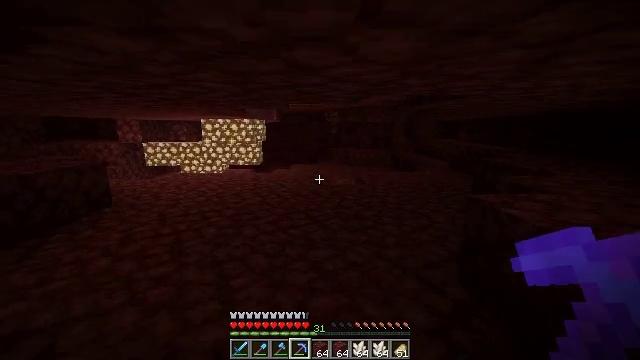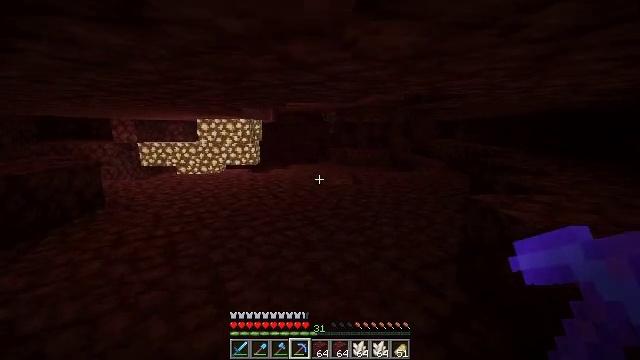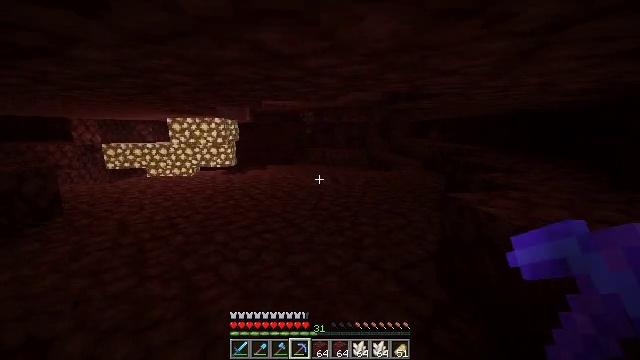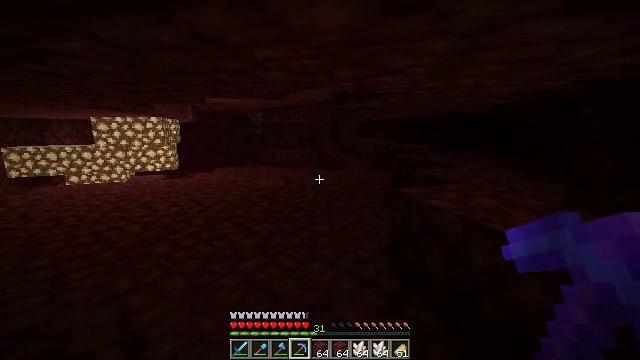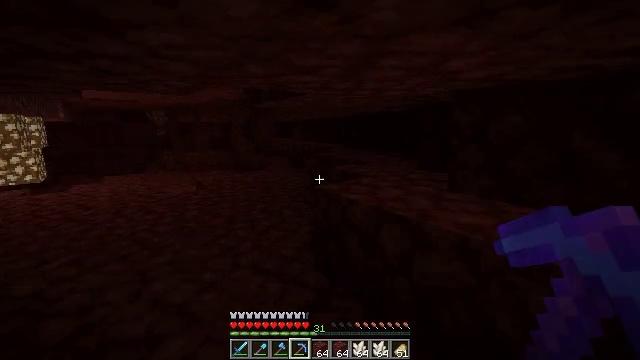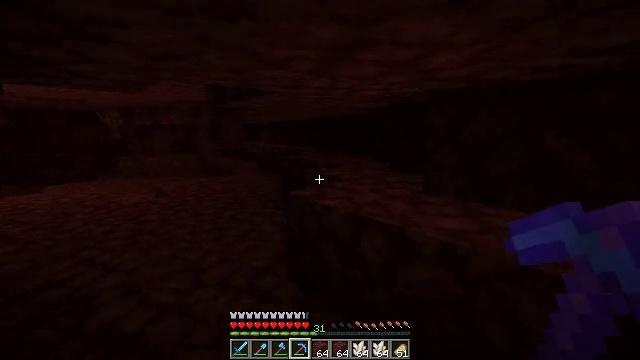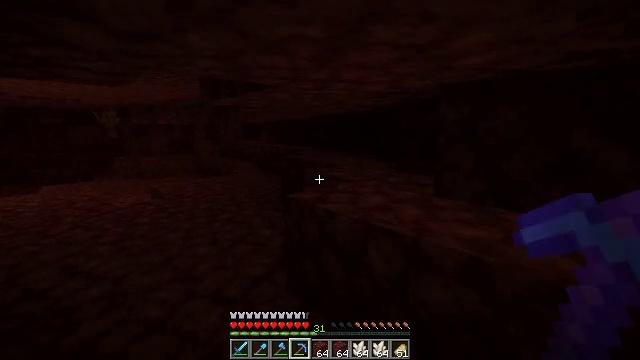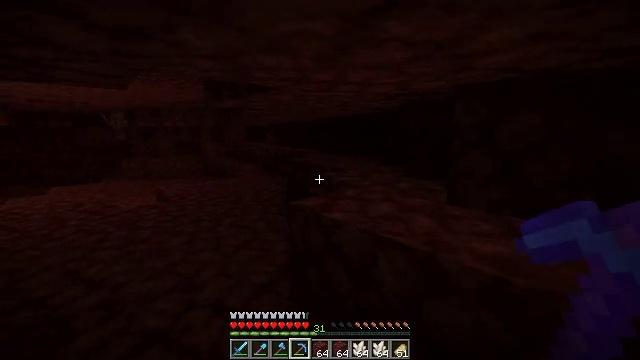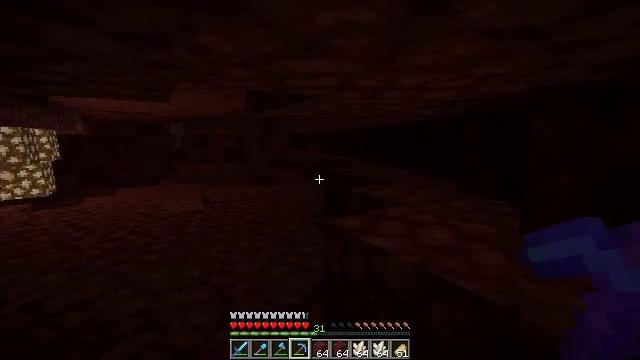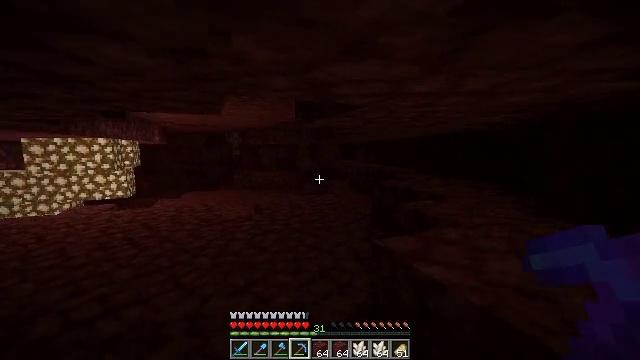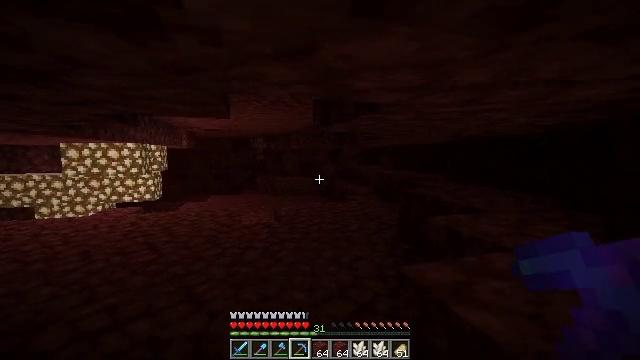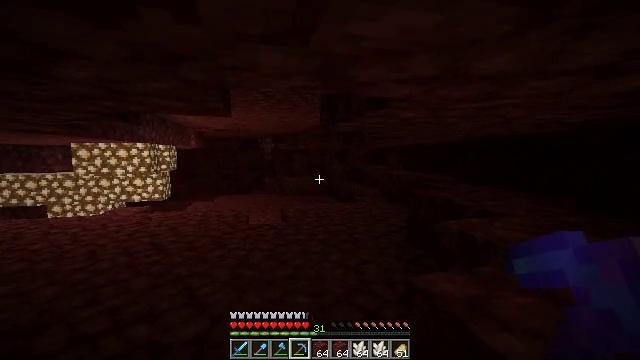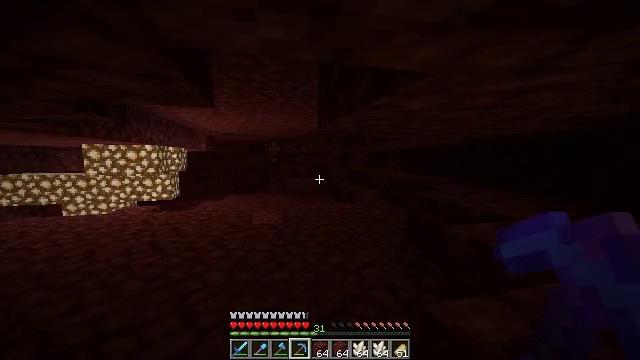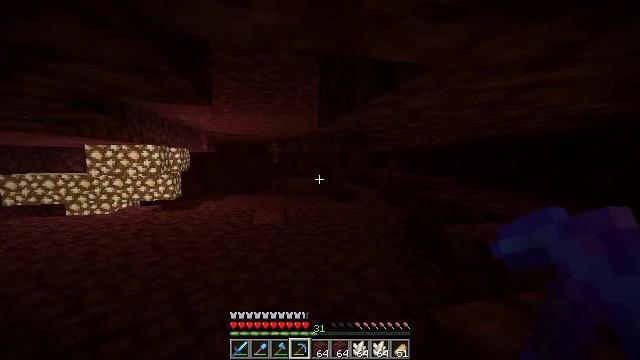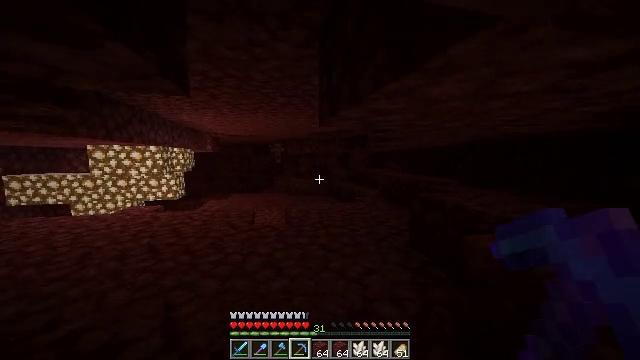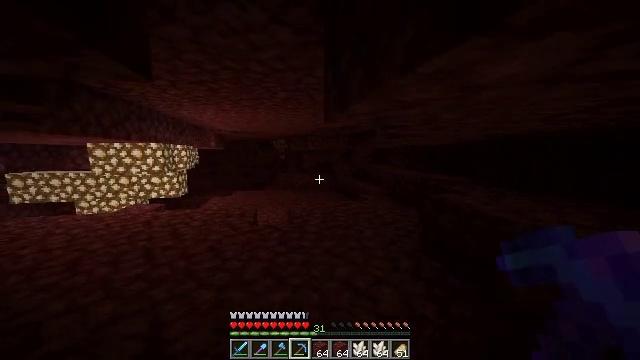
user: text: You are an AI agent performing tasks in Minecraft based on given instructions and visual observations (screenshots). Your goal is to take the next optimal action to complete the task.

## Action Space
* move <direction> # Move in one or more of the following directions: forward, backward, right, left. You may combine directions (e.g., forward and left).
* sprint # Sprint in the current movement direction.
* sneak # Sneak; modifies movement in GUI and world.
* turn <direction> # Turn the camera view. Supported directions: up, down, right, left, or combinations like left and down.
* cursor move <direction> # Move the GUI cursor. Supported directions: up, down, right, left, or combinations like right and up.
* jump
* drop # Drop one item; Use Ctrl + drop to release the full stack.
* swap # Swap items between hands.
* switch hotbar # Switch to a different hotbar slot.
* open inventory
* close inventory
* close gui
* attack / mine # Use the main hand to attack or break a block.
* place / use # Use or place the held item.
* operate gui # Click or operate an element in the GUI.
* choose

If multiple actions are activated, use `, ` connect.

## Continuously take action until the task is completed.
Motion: motion action
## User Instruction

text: Destroy the glowstone to harvest components.
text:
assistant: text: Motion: no_op
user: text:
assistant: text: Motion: turn right
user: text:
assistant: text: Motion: turn right
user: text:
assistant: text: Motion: move forward, turn right
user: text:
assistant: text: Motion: move forward, turn right
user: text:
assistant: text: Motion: move forward
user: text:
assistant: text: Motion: move forward, turn left
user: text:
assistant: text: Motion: move forward, turn left and up
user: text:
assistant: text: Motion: move forward, turn left and up
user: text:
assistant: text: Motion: move forward, turn left and up
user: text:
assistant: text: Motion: move forward, sprint, turn left
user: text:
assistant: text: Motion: move forward, sprint
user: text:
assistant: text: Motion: move forward, sprint
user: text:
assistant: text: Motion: move forward, sprint
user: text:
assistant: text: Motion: move forward, turn down
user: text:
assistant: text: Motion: move forward
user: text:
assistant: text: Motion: move forward, sprint
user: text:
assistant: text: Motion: move forward, sprint
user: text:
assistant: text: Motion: move forward, sprint
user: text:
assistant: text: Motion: move forward, sprint
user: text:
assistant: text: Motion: move forward, turn right and down
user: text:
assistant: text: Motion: move forward, sprint, turn right and down
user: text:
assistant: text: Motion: move forward, sprint
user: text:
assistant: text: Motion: move forward, sprint
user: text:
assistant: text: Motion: move forward, sprint
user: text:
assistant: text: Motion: move forward
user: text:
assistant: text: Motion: move forward
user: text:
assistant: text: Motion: move forward
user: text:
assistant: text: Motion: move forward
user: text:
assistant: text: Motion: move forward, sprint